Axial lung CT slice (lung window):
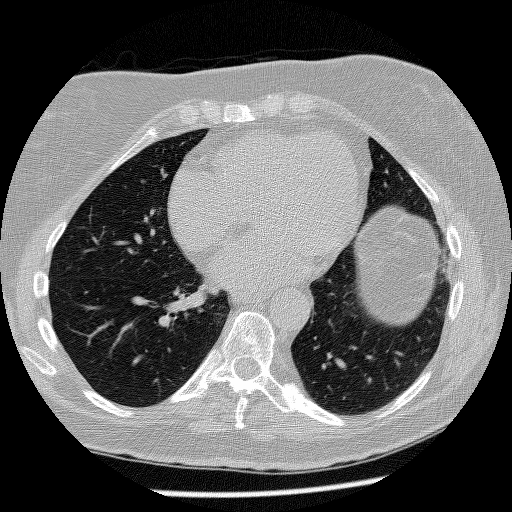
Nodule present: no